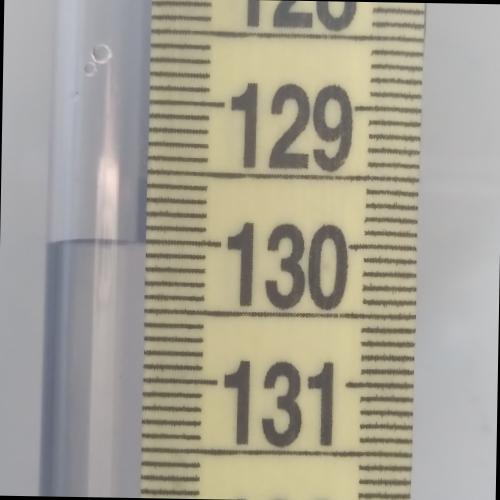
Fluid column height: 130.0 cm